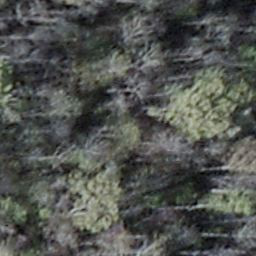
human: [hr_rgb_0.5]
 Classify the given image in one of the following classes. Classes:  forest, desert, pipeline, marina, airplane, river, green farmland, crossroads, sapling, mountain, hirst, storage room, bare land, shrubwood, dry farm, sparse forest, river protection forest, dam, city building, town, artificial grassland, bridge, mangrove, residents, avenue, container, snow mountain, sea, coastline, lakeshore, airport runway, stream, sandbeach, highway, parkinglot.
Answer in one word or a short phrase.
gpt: shrubwood